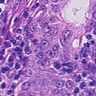
Metastatic tissue present: yes